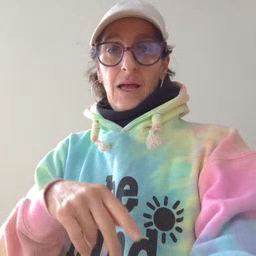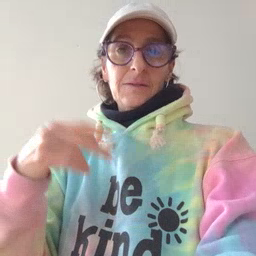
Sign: high